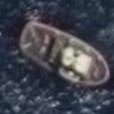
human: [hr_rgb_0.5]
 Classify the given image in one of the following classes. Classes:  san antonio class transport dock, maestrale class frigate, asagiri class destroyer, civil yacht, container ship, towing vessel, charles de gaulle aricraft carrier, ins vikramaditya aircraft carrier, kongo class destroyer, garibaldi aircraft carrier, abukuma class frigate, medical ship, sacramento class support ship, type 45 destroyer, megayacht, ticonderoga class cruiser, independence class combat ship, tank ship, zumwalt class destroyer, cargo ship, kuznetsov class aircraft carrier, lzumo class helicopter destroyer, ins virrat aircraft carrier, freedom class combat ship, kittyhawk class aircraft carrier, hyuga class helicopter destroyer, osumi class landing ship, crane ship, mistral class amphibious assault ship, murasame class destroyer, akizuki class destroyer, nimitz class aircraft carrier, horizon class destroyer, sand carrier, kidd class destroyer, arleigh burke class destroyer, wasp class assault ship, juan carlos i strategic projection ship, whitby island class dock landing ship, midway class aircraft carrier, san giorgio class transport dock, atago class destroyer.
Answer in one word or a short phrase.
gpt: Towing vessel